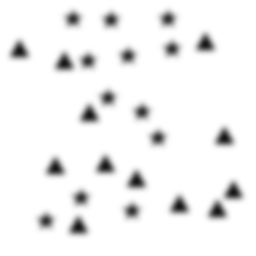
Squares: 0
Triangles: 12
Stars: 12
Total shapes: 24